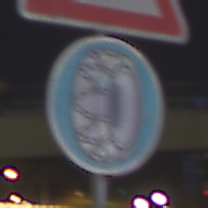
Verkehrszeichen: SchneekettenVorgeschrieben
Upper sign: SchneeOderEisglaette
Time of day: Night
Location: Outdoor (Urban)
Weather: PartlyCloudy
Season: NotSpecified
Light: Artificial